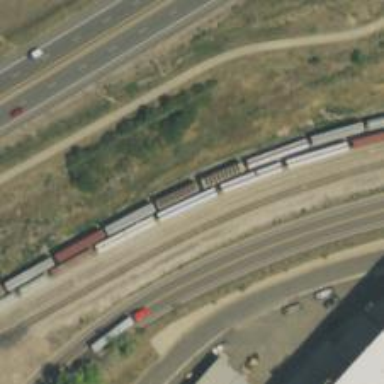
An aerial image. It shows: Siding railway track with one rail.